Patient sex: M
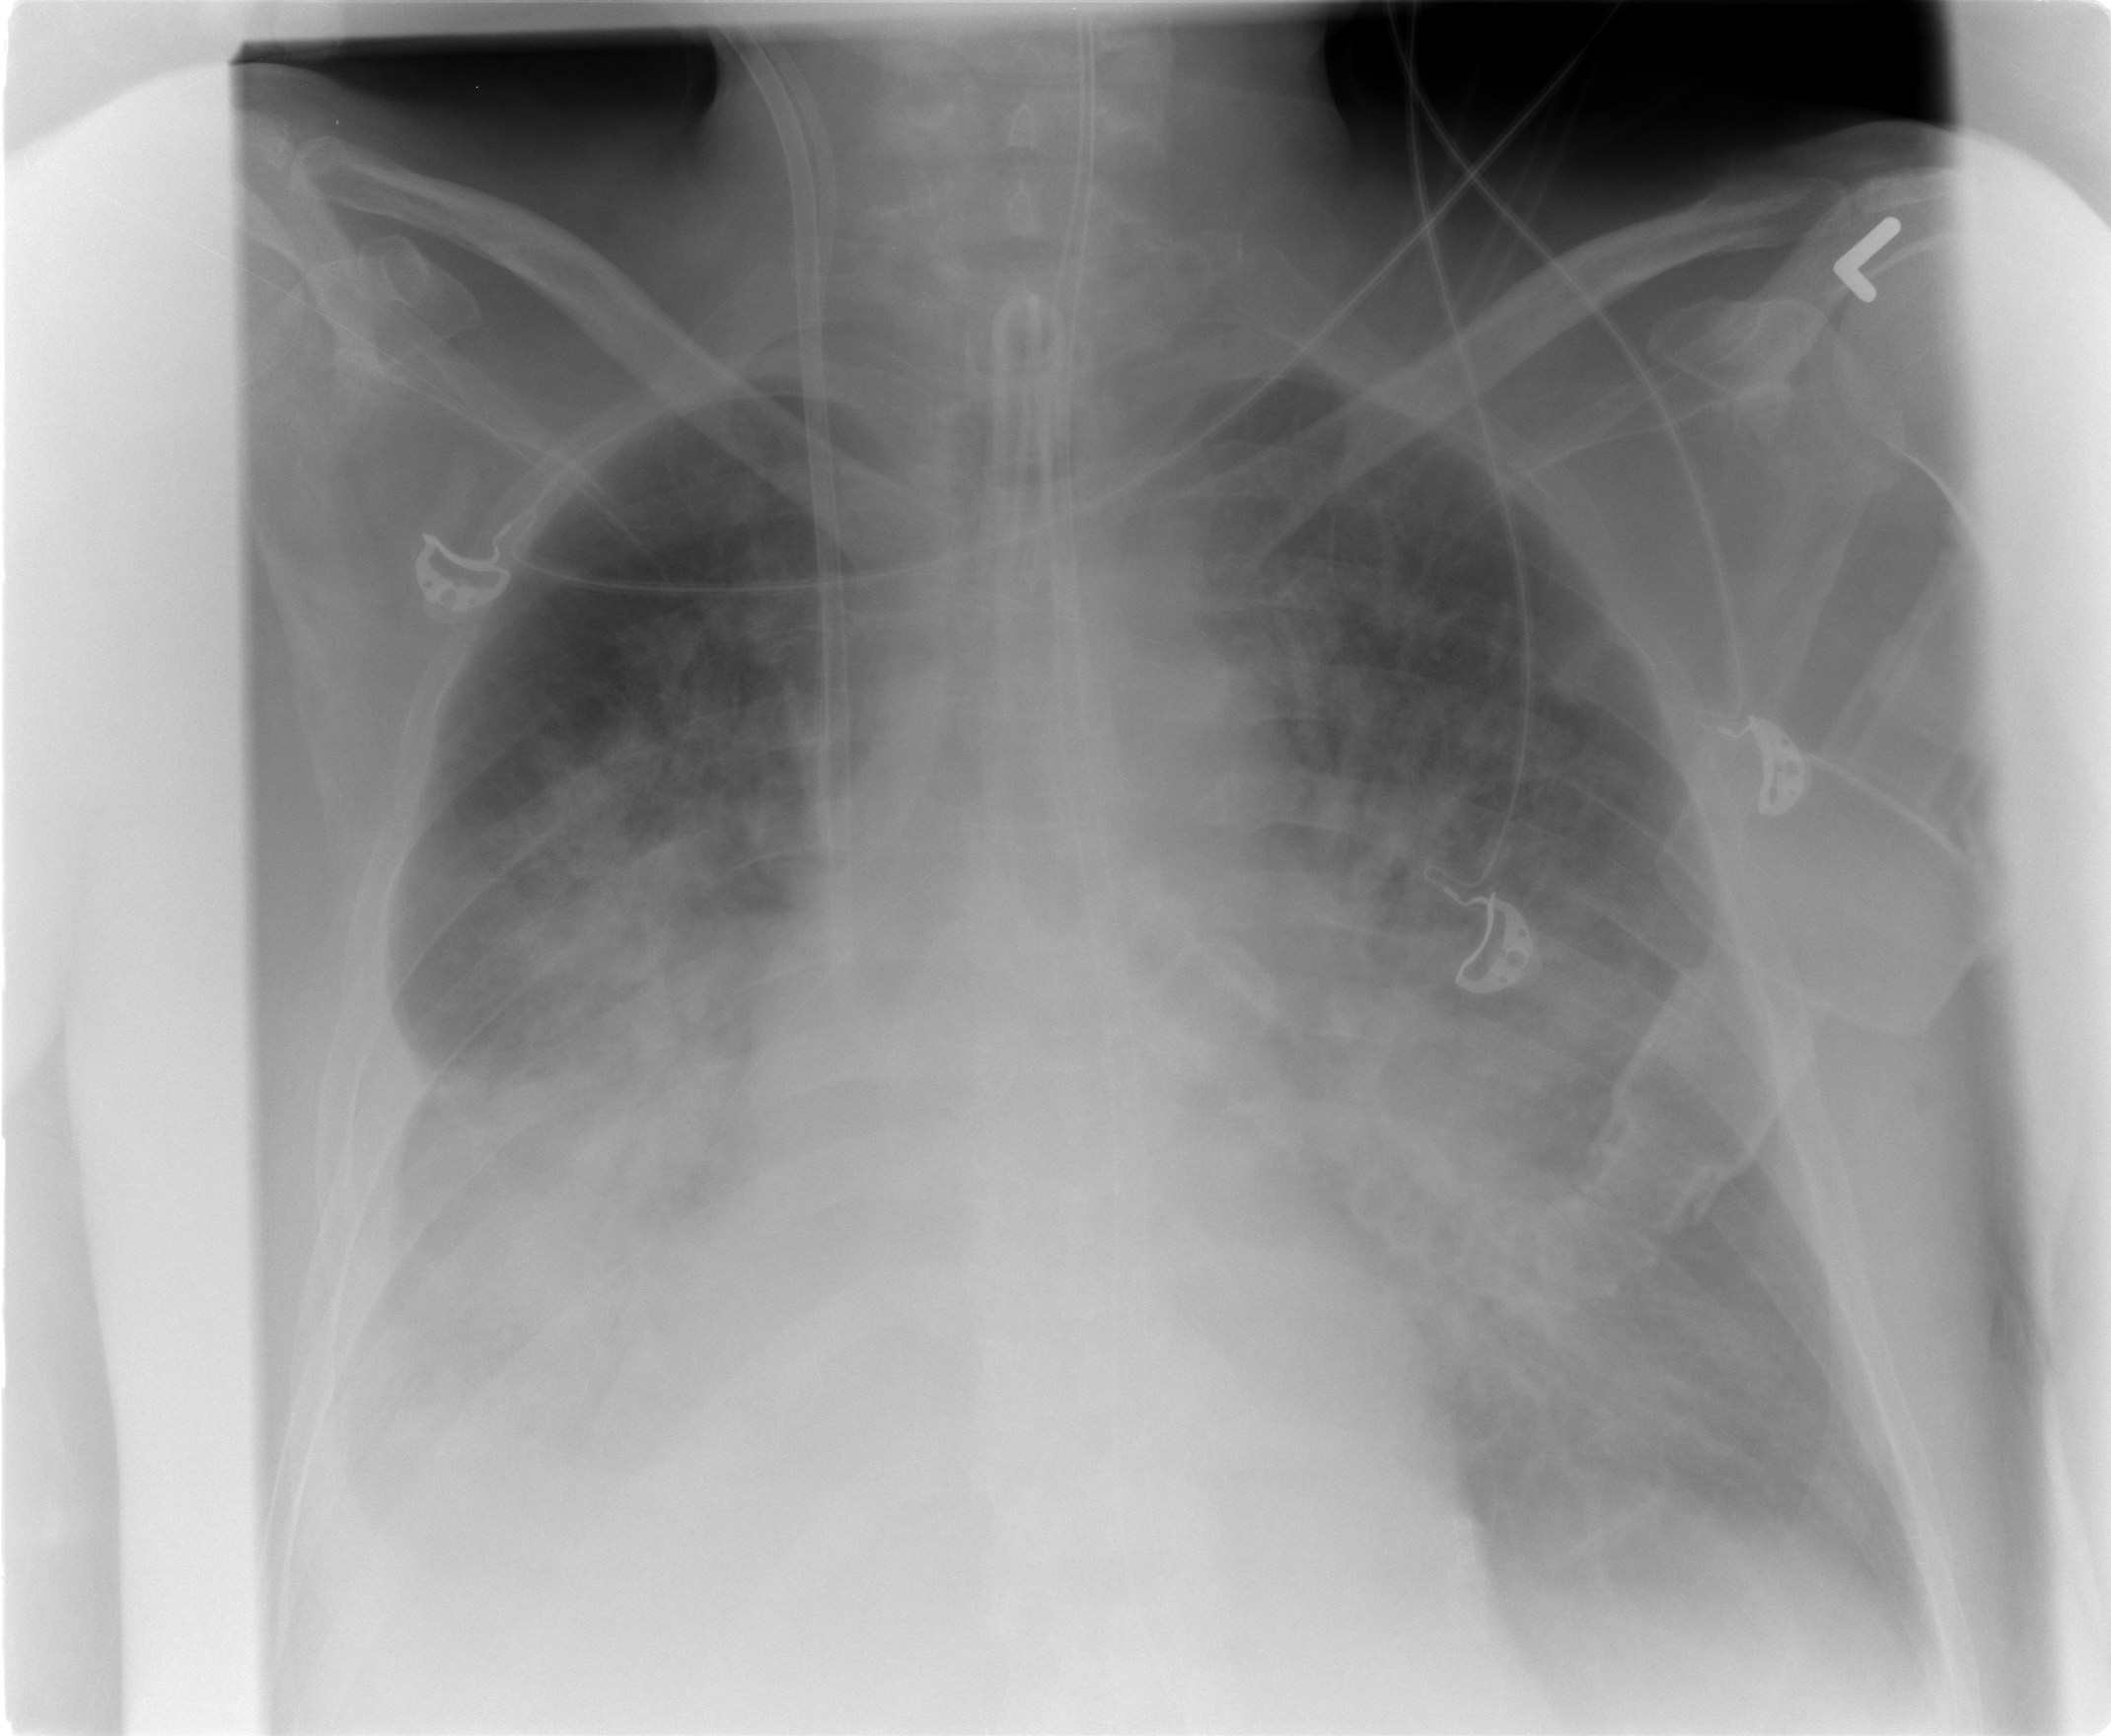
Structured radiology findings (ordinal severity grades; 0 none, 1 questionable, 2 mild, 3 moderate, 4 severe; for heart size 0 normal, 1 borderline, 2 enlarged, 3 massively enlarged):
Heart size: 0
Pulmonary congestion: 2
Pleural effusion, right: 3
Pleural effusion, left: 0
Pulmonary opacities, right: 4
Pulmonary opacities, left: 3
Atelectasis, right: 4
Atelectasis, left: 2